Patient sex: M
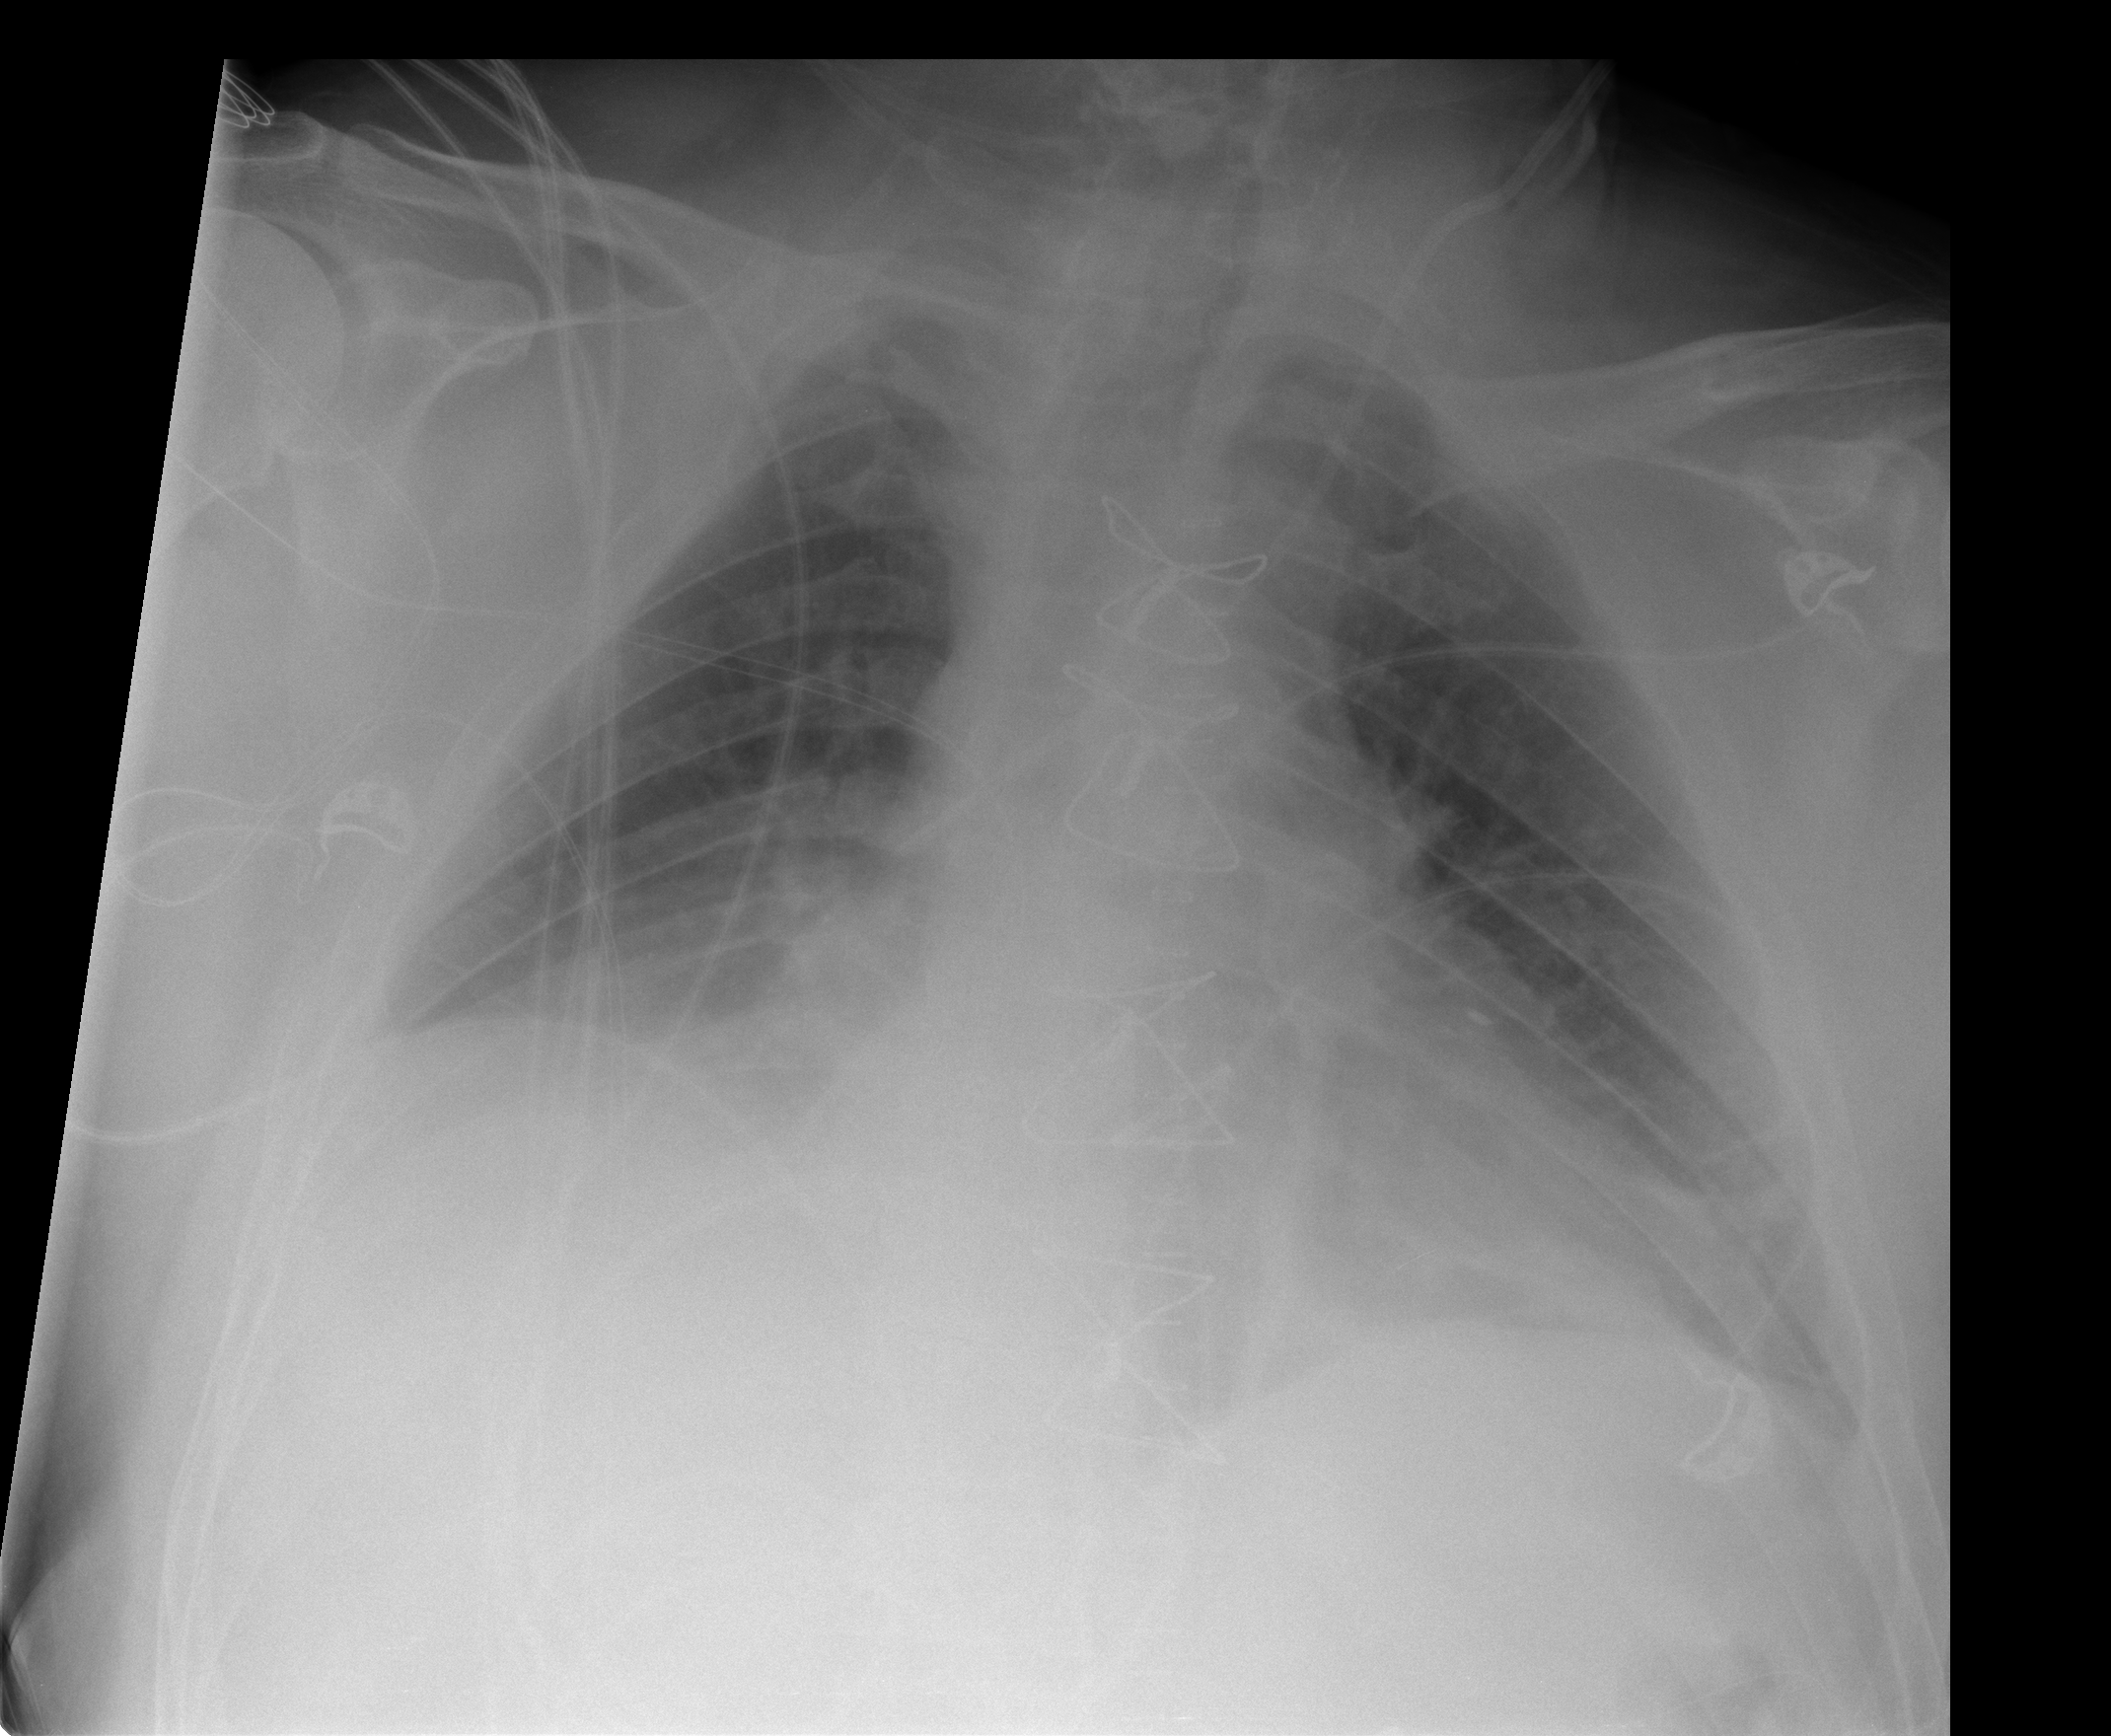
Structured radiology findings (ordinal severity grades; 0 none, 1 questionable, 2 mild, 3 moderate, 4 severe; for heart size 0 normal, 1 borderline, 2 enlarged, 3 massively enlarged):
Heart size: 2
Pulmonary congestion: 2
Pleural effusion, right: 2
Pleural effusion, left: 1
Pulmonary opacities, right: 0
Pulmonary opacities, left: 2
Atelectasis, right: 2
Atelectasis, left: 2